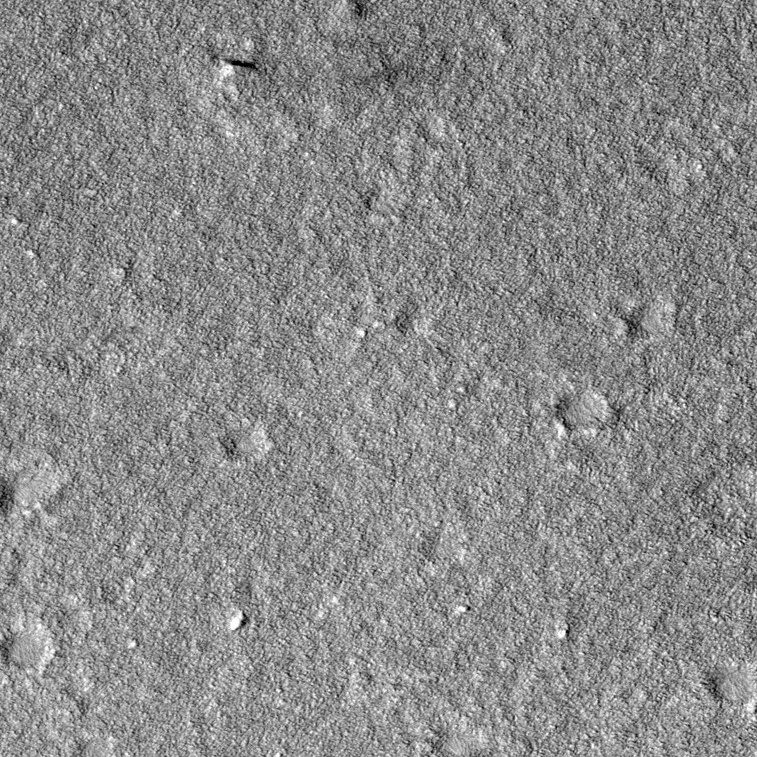
Label: dustdevil